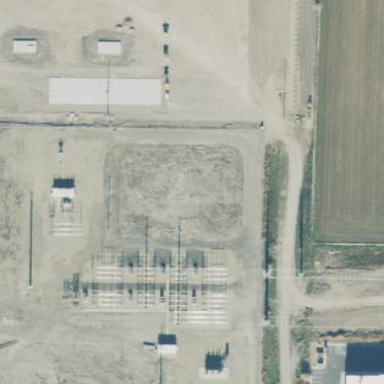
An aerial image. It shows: Power substation.